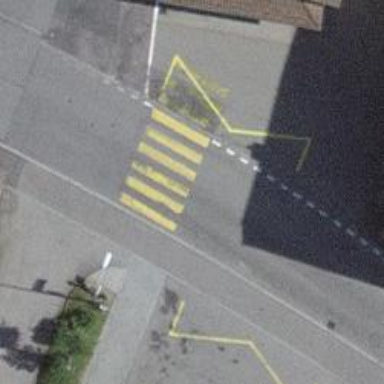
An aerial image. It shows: Zebra crossing on the road.